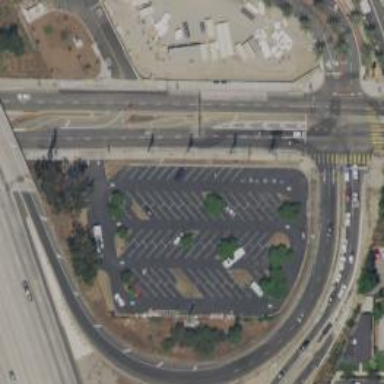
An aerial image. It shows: Parking area with park and ride facility.